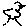
Label: bird